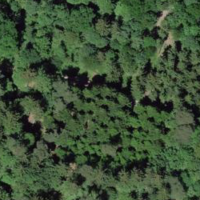
EUNIS habitat code: 44
Species observed at this site:
Ilex aquifolium
Lonicera acuminata